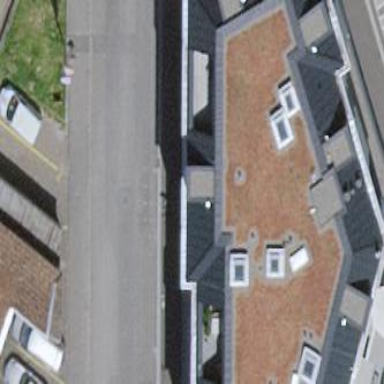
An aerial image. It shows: The image shows part of apartment building.